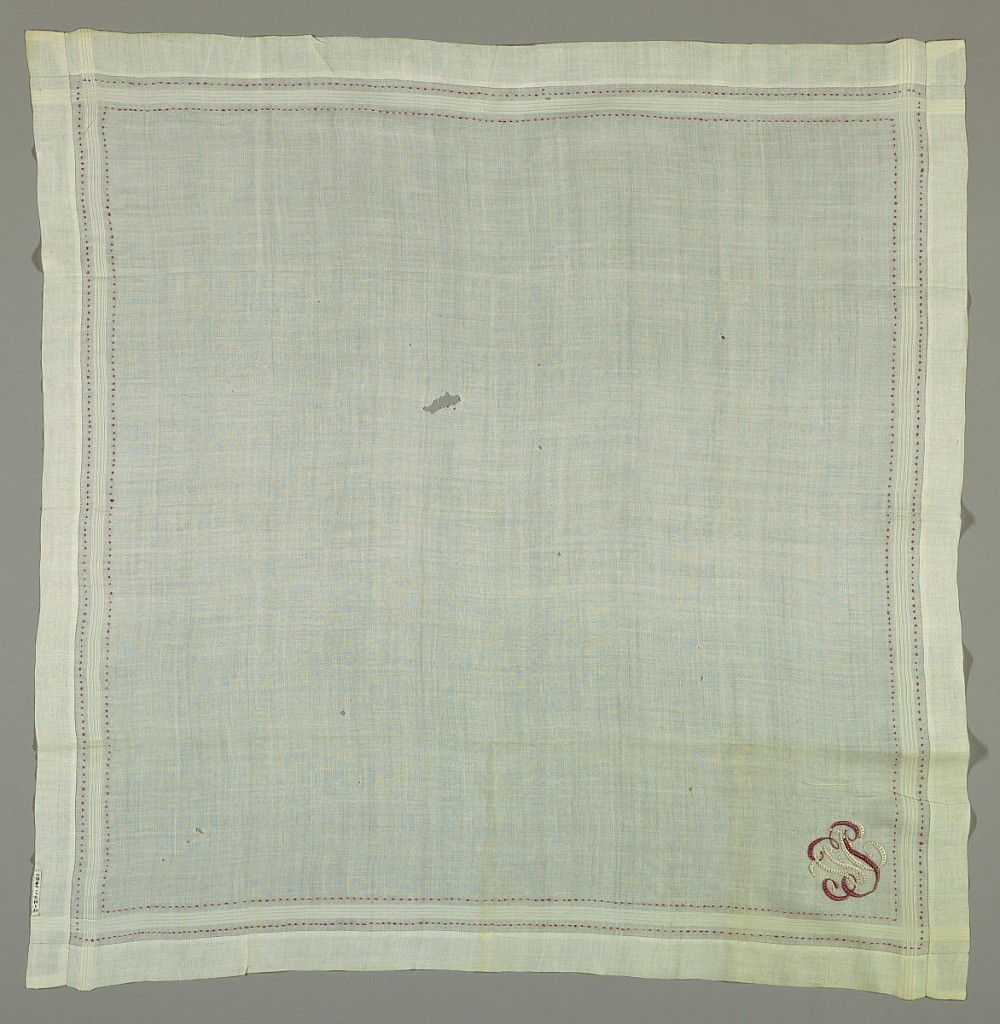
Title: Handkerchief
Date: ca. 1880
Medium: linen, cotton Technique: embroidered
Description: White linen handkerchief with border of four woven and two embroidered stripes and a monogram, W.P.C. in lavender and white cotton.